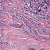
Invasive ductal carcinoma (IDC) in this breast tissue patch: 1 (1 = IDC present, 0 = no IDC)